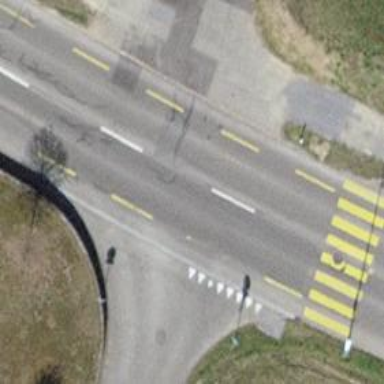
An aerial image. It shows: Asphalt road with primary highway designation. There is sidewalk on the left and lane designated for cyclists on both sides.